Question: I'm trying to create a ring shape in css, divided into 4 quarters.
Each quarter will represent a button.
I've been playing around with the following code:
'''
#quarterCircleTopLeft{
width:100px;
height:100px;
border:1px solid #000;
background: orange;
border-radius: 90px 0 70px 0;
-moz-border-radius: 90px 0 70px 0;
-webkit-border-radius: 90px 0 70px 0;
}
'''
Which produces this (disregard the grey lines):

Obviously, I want the border at the right bottom to be inverted. However, since this is a button I cannot use another shape to produce a cutout (as this would overlap with other buttons of the menu). I've added a red line to show approx how I would want the border to go. Sorry, my paint skills are bad :-P
How can I invert the border or in another way produce the shape I want?
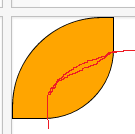
Answer: I'd do something like:
<URL>
In short, lots of border radius + a white circle on top of everything.
On my example, I'd then bind click events onto the divs using javascript, or just make them all '<a>' elements instead and add a 'display:block;'.
'''
/**
* Quarter Circles
*/
.main {
position: relative;
width: 200px;
height: 200px;
margin: 0 auto;
}
.quarter {
position: absolute;
width: 50%;
height: 50%;
transition: background-color 0.2s ease-in-out;
}
.quarter:hover {
background-color: pink;
}
.quarter1 {
top: 0;
left: 0;
background-color: red;
border-radius: 100% 0 0 0;
}
.quarter2 {
top: 0;
right: 0;
background-color: blue;
border-radius: 0 100% 0 0;
}
.quarter3 {
bottom: 0;
left: 0;
background-color: orange;
border-radius: 0 0 0 100%;
}
.quarter4 {
bottom: 0;
right: 0;
background-color: green;
border-radius: 0 0 100% 0;
}
.cutout {
width: 50%;
height: 50%;
background-color: white;
position: absolute;
top: 25%;
left: 25%;
border-radius: 50%;
pointer-events: none;
}
'''
'''
<div class="main">
<div class="quarter quarter1"></div>
<div class="quarter quarter2"></div>
<div class="quarter quarter3"></div>
<div class="quarter quarter4"></div>
<div class="cutout"></div>
</div>
'''